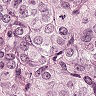
Metastatic tissue present: yes